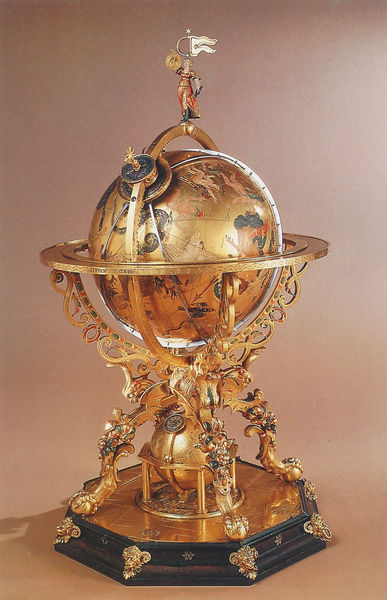
Titel: Mechanischer Himmelsglobus
Künstler: Georg Roll
Institution: Wien, Kunsthistorisches Museum
Schlagwörter: blau, frau, holz, schwarz, rot, gesichter, sockel, tot, erde, gold, engel, skulptur, statue, füße, fahne, farben, verzierung, uhr, glänzend, metall, ring, messing, vergoldet, kugel, schnörkel, mittelalter, fabelwesen, globus, welt, figru, verzierungen, weltkugel, astrologie, breitengrade, fahen, erdkreis, gols, längengrade, globuskarten, globuskasten